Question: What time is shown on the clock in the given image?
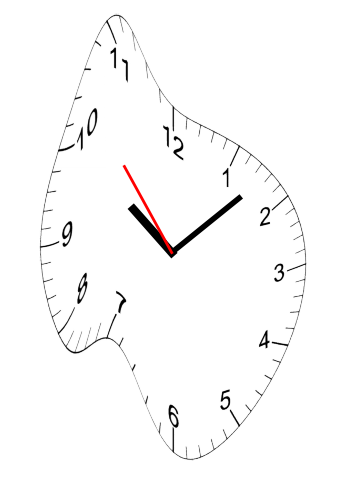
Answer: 10:07:53